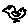
Label: bird